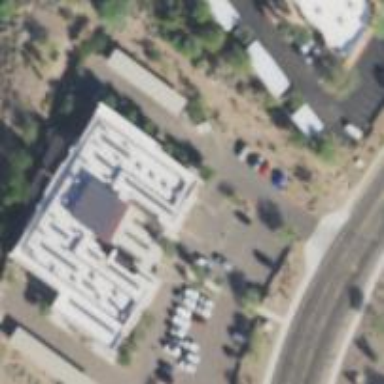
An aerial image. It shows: Commercial building.